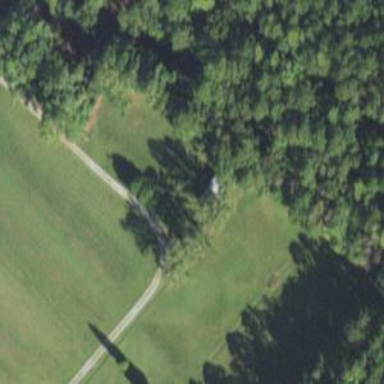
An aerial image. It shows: Driveway leading to service road.